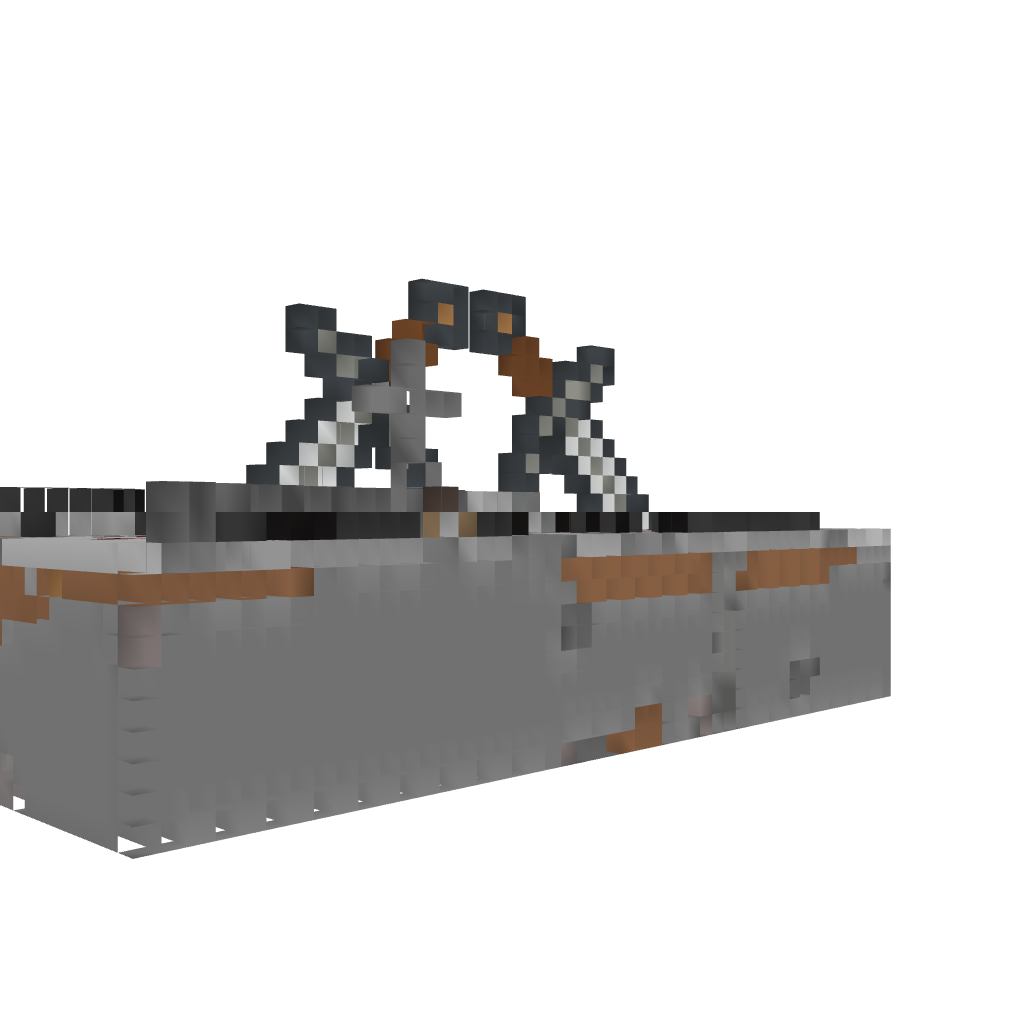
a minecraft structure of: Swords Pixelart